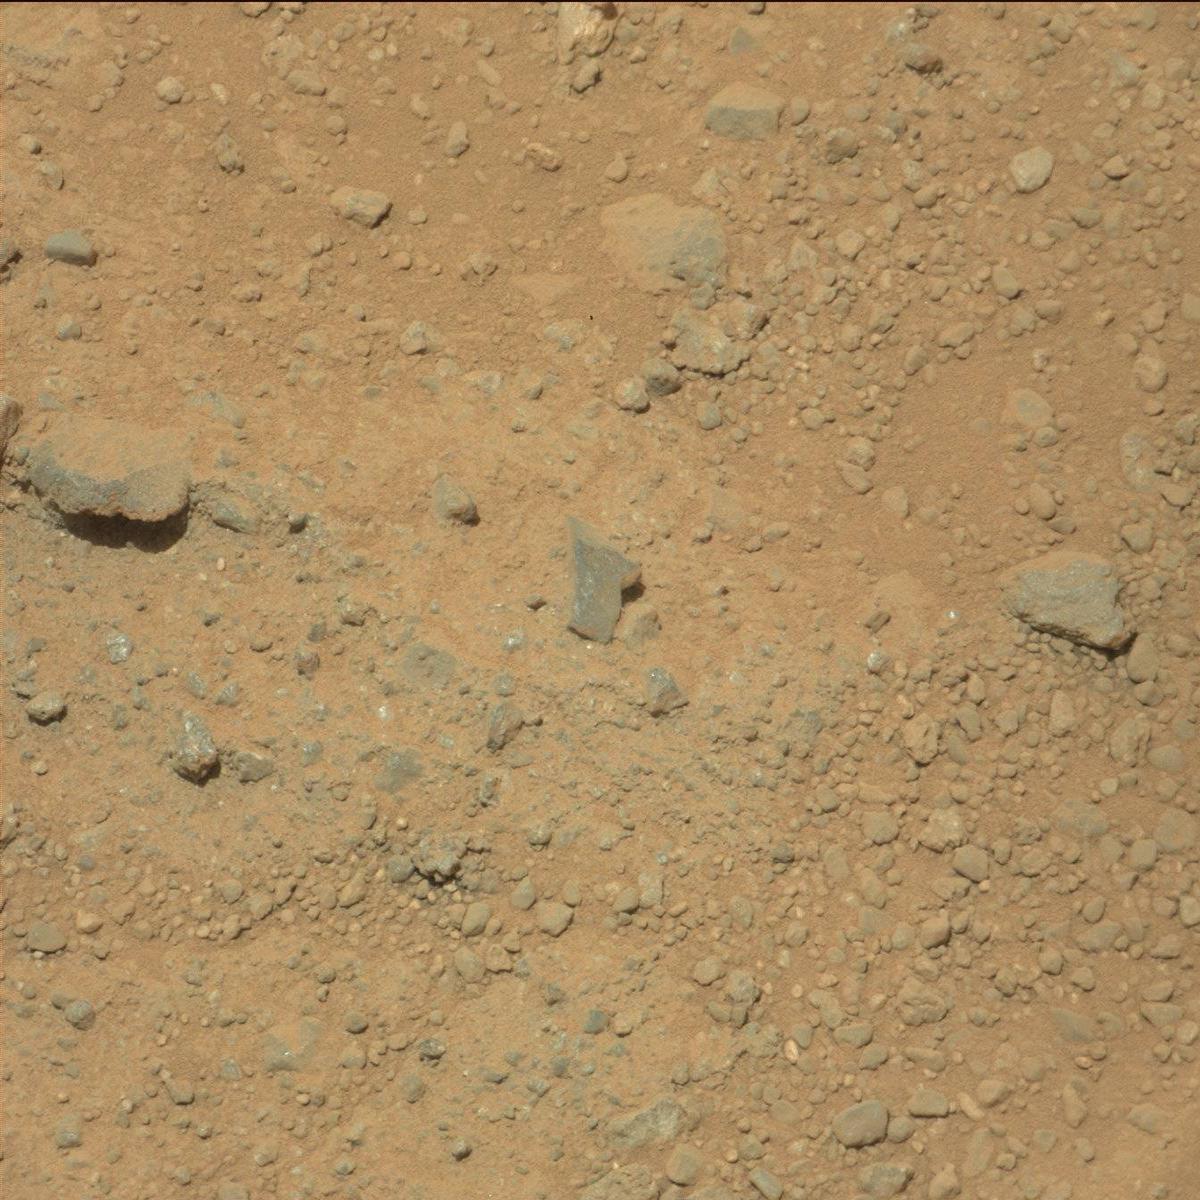
Terrain classes present: Bedrock, Rock, Sand / Soil